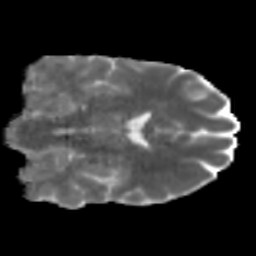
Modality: MD
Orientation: coronal
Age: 46
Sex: male
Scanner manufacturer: siemens
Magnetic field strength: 3 T
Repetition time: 5 s
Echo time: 0.092 s